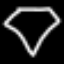
Label: diamond